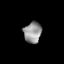
Tissue: lung
Cell type: Others
Senescence score: 0.2142
Nuclear area (px): 365
Mean DAPI intensity: 147.751